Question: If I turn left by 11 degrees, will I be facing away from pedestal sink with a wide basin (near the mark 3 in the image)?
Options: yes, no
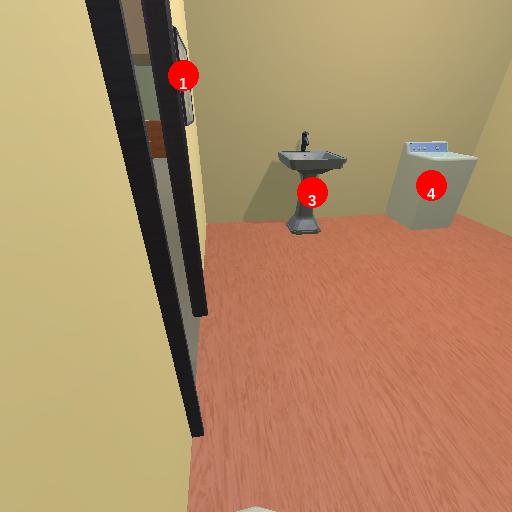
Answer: yes